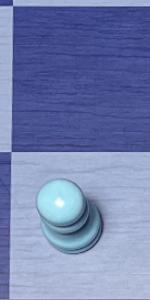
Label: Pawn_White